三年级 · 组合数学
用如图两辆车运水果, 如果每次每辆车都装满, 怎样安排能恰好运完 10 吨水果?

限载质量 2 吨

限载质量 4 吨
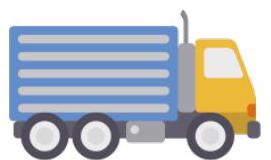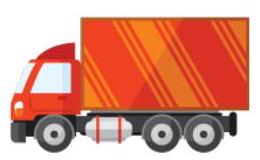
答案: 限载质量 2 吨的车运 1 次, 限载质量 4 吨的车运 2 次或限载质量 2 吨的车运 3 次, 限载质量 4 吨的车运 1 次, 能恰好运完 10 吨水果。

【分析】根据运送水果的吨数, 以及每辆车限载的质量, 可以这样安排: 限载质量 2 吨的车运一次,限载质量 4 吨的车运两次, 即 $2+4+4=10$ 吨, 能恰好运完 10 吨水果; 也可以这样安排: 限载质量 2 吨的车运三次, 限载质量 4 吨的车运一次, 即 $2+2+2+4=10$ 吨, 能恰好运完 10 吨水果, 据此解答。

【详解】方案一, 限载质量 2 吨的运 1 次, 限载质量 4 吨的运 2 次, 恰好能运完;

$2+4+4=10($ 吨 $)$

方案二：限载质量 2 吨的运 3 次, 限载质量 4 吨的运 1 次, 恰好能运完;

$2+2+2+4=10($ 吨 $)$
答: 限载质量 2 吨的车运 1 次, 限载质量 4 吨的车运 2 次或限载质量 2 吨的车运 3 次, 限载质量 4 吨的车运 1 次, 能恰好运完 10 吨水果。

【点睛】解答本题时应认真分析, 明确几个数量之间的关系, 进而进行计算, 得出结论。
解析: 限载质量 2 吨的车运 1 次, 限载质量 4 吨的车运 2 次或限载质量 2 吨的车运 3 次, 限载质量 4 吨的车运 1 次, 能恰好运完 10 吨水果。

【分析】根据运送水果的吨数, 以及每辆车限载的质量, 可以这样安排: 限载质量 2 吨的车运一次,限载质量 4 吨的车运两次, 即 $2+4+4=10$ 吨, 能恰好运完 10 吨水果; 也可以这样安排: 限载质量 2 吨的车运三次, 限载质量 4 吨的车运一次, 即 $2+2+2+4=10$ 吨, 能恰好运完 10 吨水果, 据此解答。

【详解】方案一, 限载质量 2 吨的运 1 次, 限载质量 4 吨的运 2 次, 恰好能运完;

$2+4+4=10$ (吨)

方案二: 限载质量 2 吨的运 3 次, 限载质量 4 吨的运 1 次, 恰好能运完;

$2+2+2+4=10$ (吨)

答: 限载质量 2 吨的车运 1 次, 限载质量 4 吨的车运 2 次或限载质量 2 吨的车运 3 次, 限载质量 4 吨的车运 1 次, 能恰好运完 10 吨水果。

【点睛】解答本题时应认真分析, 明确几个数量之间的关系, 进而进行计算, 得出结论。